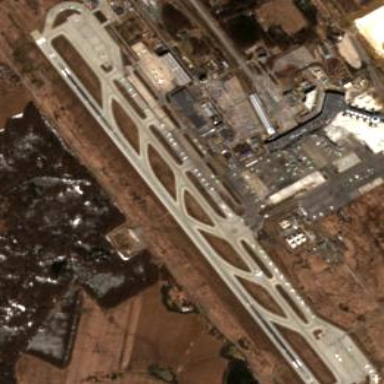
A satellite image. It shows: Apron at the airport.